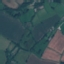
Label: Pasture